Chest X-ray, AP view. Patient: 42 years old, sex F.
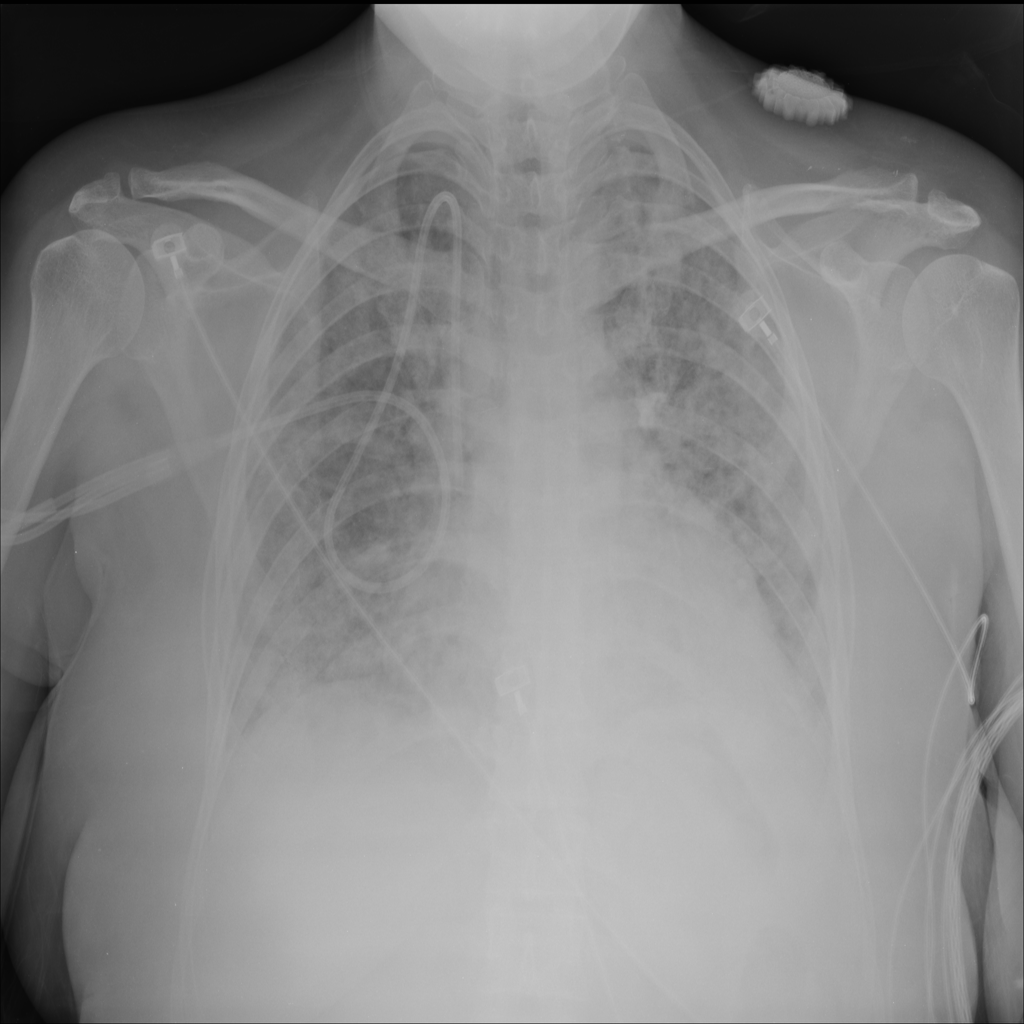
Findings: No Finding